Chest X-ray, AP view. Patient: 58 years old, sex M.
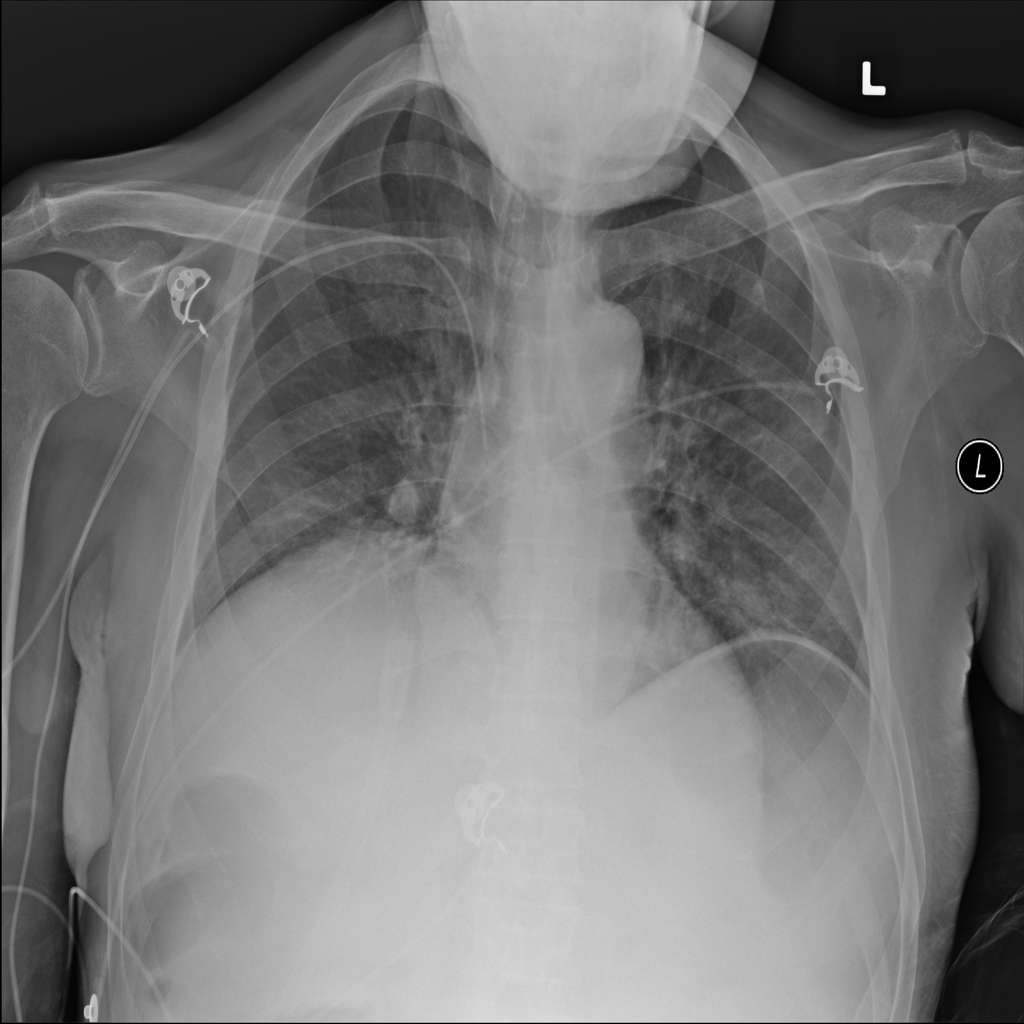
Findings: Atelectasis, Infiltration